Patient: sex M, age 65
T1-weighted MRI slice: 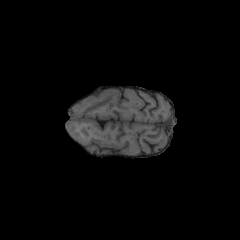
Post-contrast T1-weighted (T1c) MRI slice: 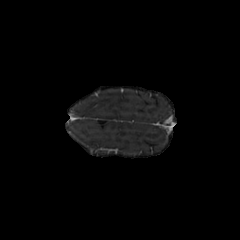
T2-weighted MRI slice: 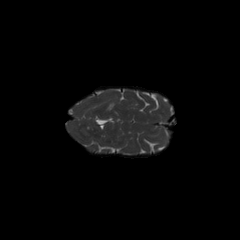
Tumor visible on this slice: no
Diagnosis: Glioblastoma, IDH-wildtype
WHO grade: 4